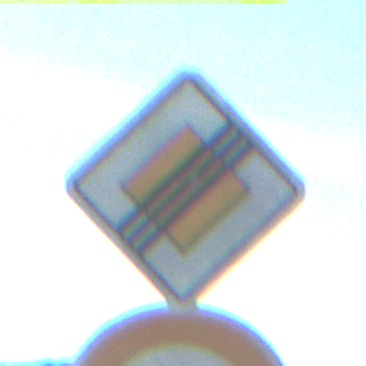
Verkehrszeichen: EndeVorfahrtsstrasse
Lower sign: Geschwindigkeit30
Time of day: Night
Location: Outdoor (Nature)
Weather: PartlyCloudy
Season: NotSpecified
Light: Natural